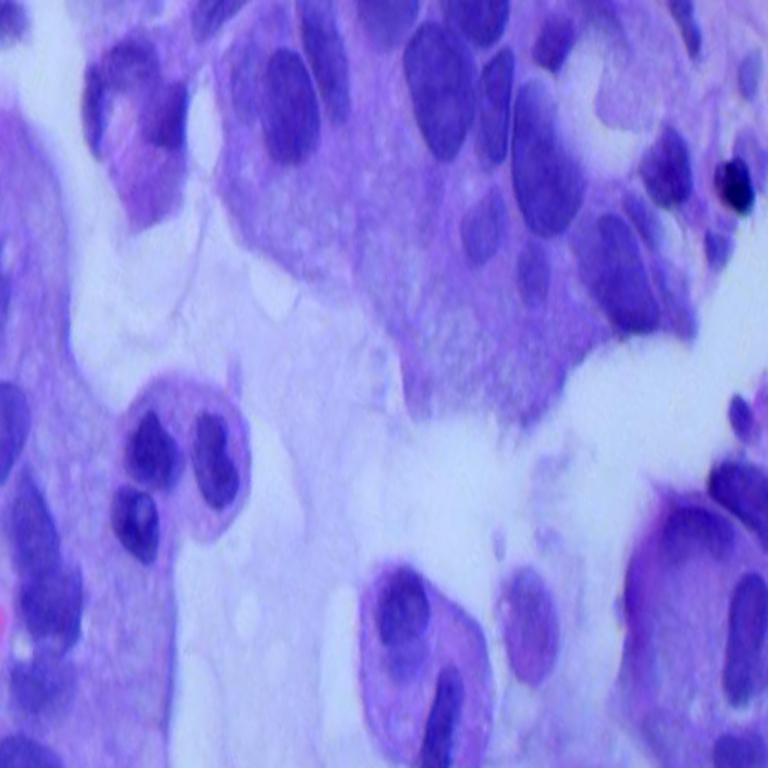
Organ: lung
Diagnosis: adenocarcinomas